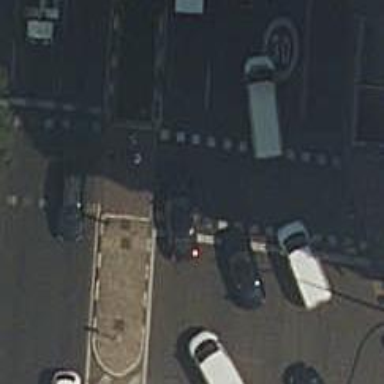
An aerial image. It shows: Road crossing with traffic signals.